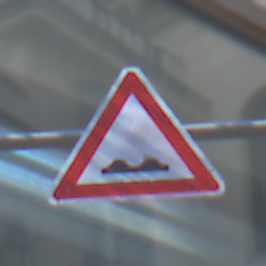
Verkehrszeichen: UnebeneFahrbahn
Umgebung: Outdoor, Urban
Tageszeit: MorningAfternoon
Wetter: PartlyCloudy
Licht: Natural
Jahreszeit: NotSpecified
Kontrast: MediumContrast